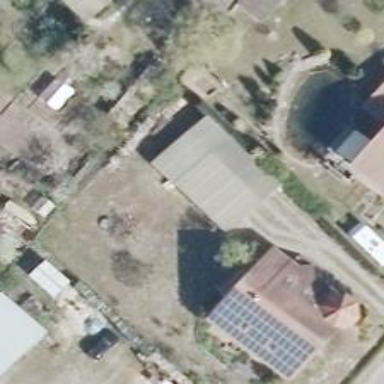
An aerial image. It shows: Shed building.